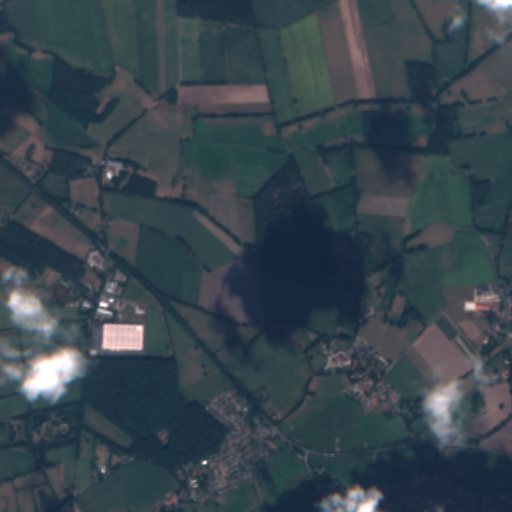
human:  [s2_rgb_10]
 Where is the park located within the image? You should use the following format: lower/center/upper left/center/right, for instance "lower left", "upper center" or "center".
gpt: The park is located in the center left of the image.
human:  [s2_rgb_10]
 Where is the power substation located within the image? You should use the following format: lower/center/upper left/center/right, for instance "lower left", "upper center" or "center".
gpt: The power substation is located in the lower right of the image.
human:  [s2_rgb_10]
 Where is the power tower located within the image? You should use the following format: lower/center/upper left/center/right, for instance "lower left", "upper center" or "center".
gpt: There is no power tower in the image.